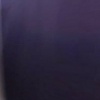
Label: space